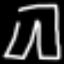
Label: pants